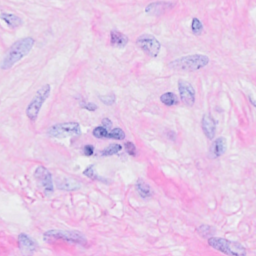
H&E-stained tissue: Breast